This continuous-wavelet-transform scalogram was computed from a bearing vibration snapshot. Classify the bearing condition as one of: normal, inner_race, outer_race, ball.
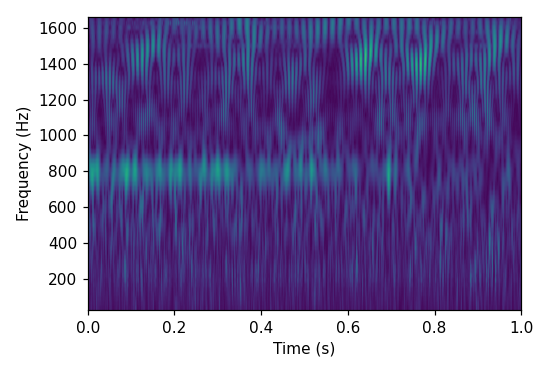
Answer: normal